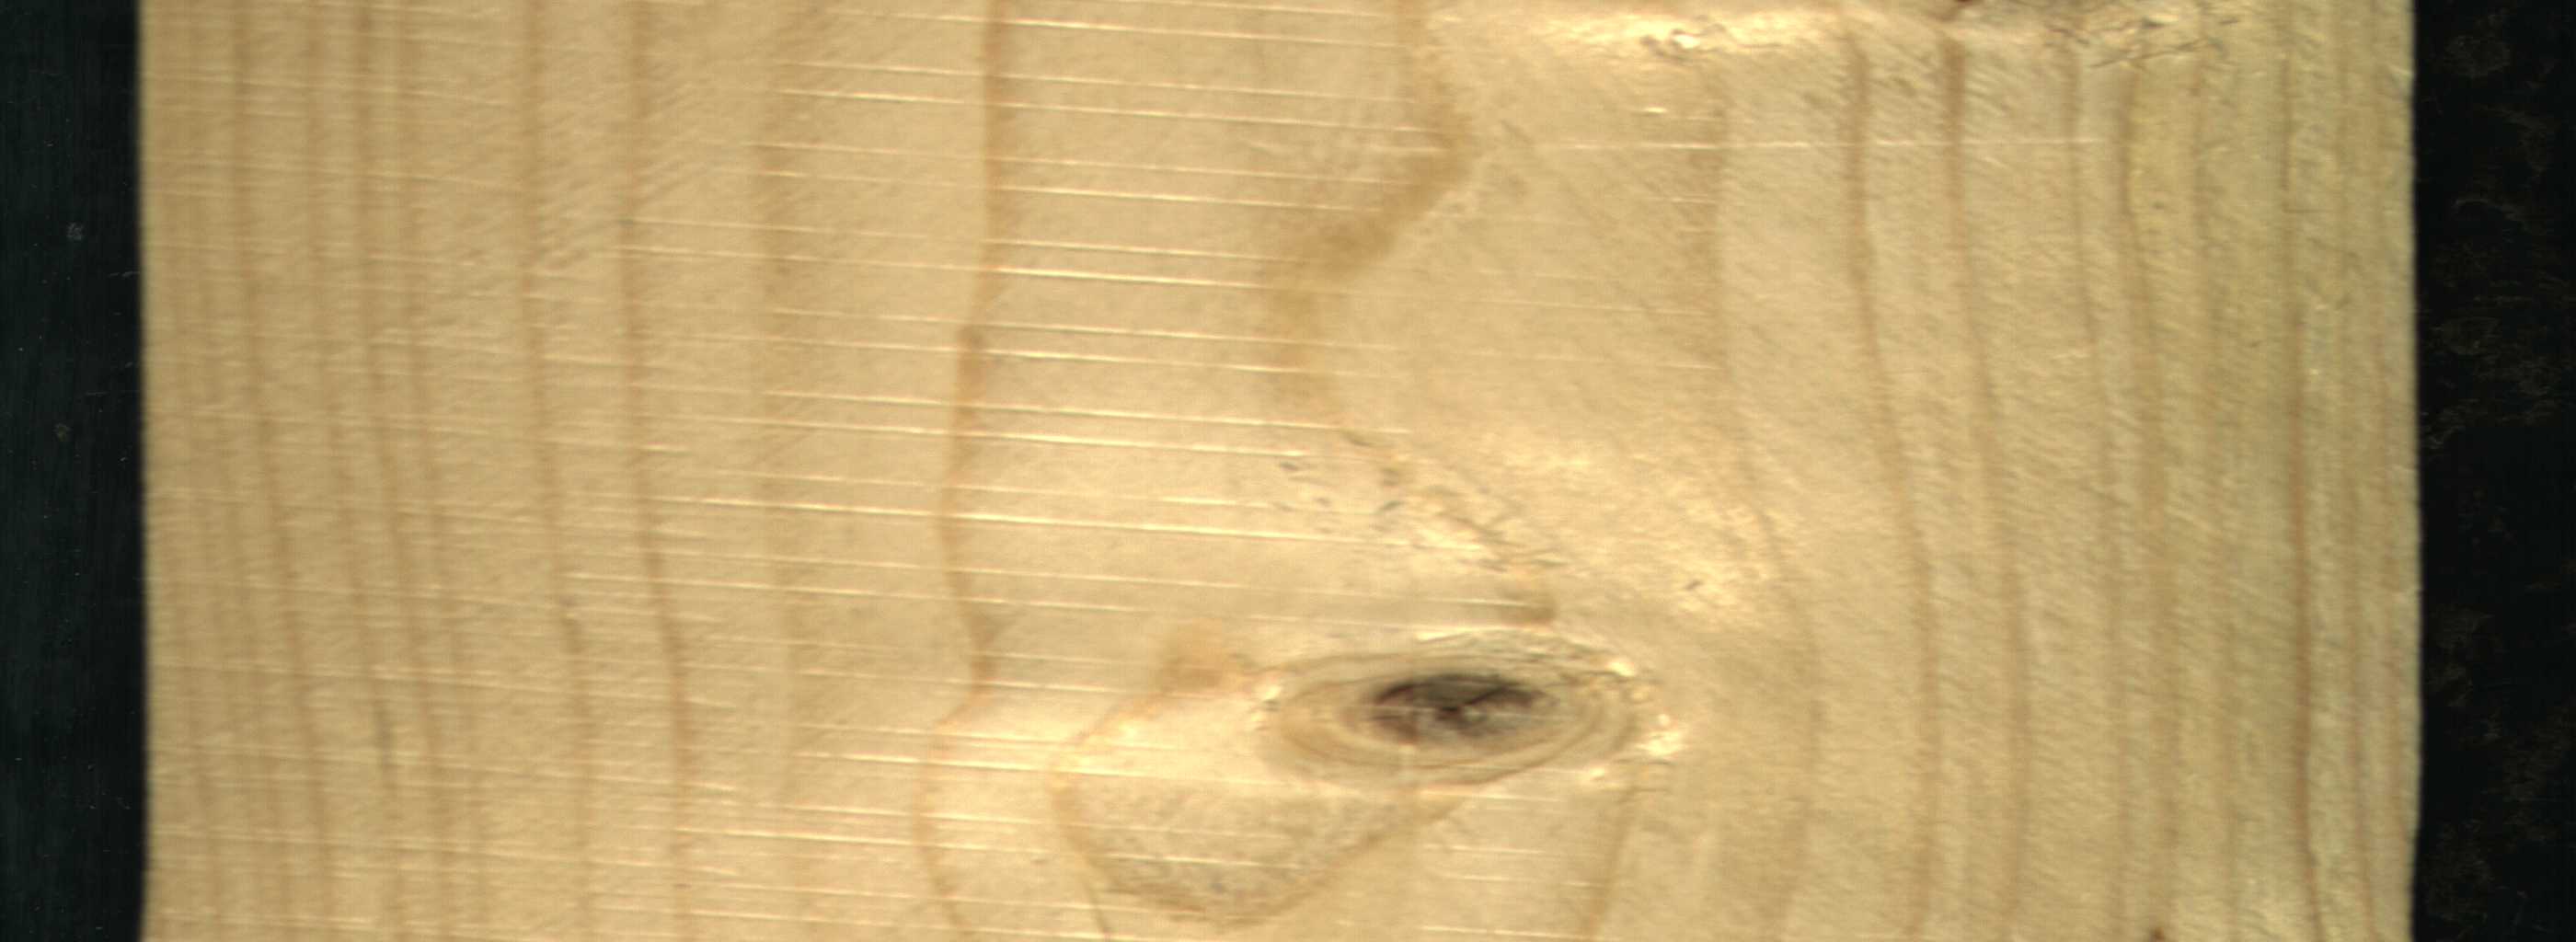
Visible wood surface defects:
Live_Knot